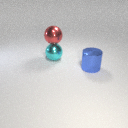
large cyan metal sphere behind large blue metal cylinder